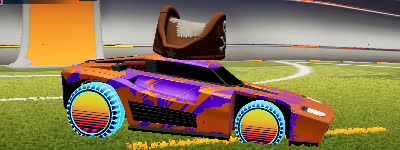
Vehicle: breakout